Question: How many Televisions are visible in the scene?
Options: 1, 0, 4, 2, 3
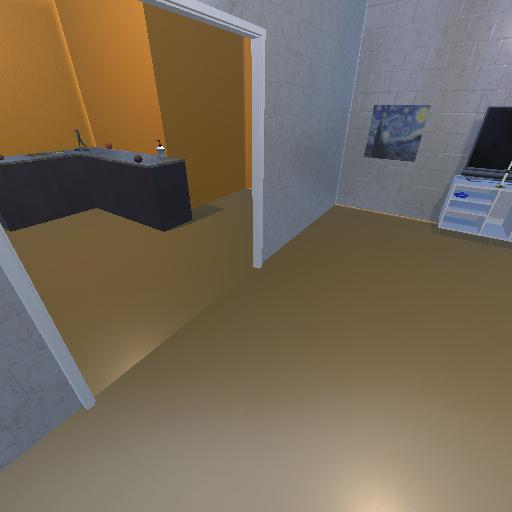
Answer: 1